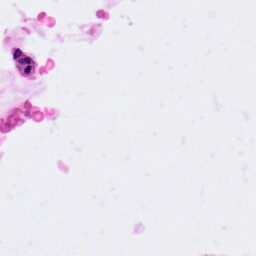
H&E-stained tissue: Pancreatic